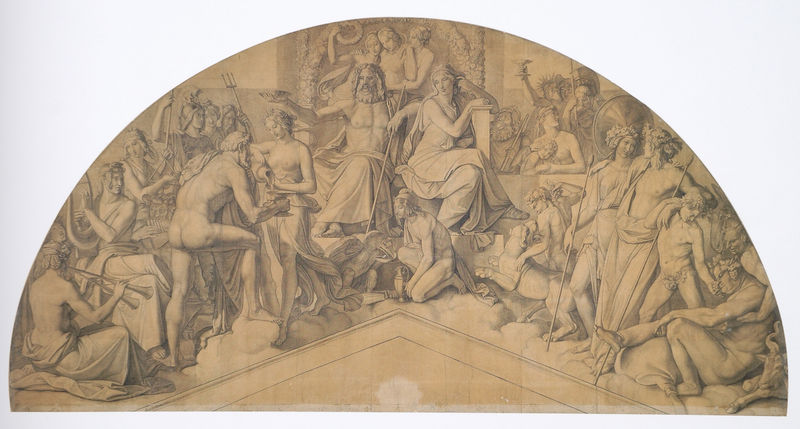
Titel: Die Aufnahme des Herakles in den Olymp
Künstler: Peter Cornelius
Standort: Berlin
Institution: Alte Nationalgalerie
Schlagwörter: adler, akt, gott, gruppe, haut, mann, nackt, vogel, wasser, wolken, akte, dreieck, frauen, gelb, menschen, mädchen, ocker, sitzen, blumen, braun, brust, frau, grau, kleid, männer, rücken, schwarz, skizze, weiss, zeichnung, hund, tier, tiere, wolke, beige, fest, leute, alt, bart, feier, gelage, wand, architektur, diener, dienerin, gesicht, mensch, schale, stehen, teller, vollbart, füllhorn, instrument, haare, kelch, decke, familie, kind, paar, personen, girlande, instrumente, musik, person, kreis, oval, rund, tondo, engel, kanne, krug, beine, relief, bein, hintern, papier, ecke, liegen, bogen, stab, studie, jungen, giebel, grafik, graphik, sepia, figuren, rundbogen, könig, lanze, thron, detail, musikinstrument, wandgemälde, wandmalerei, nackte, junge, oberkörper, foto, fotografie, photographie, bad, spiel, schild, gefäß, antike, knabe, bayern, religion, münchen, arsch, druck, radierung, stich, waffen, knien, waffe, bleistift, helm, entwurf, kranz, künste, lorbeer, lorbeerkranz, mythologie, mahl, rom, buchdruck, photo, halbkreis, halbrund, karton, fries, römer, flöte, karaffe, rau, ehepaar, gesims, stäbe, farbfoto, antik, griechen, götter, zeus, bacchus, olymp, griechisch, mythos, musen, eros, fabelwesen, griechenland, blumenkranz, venus, löwe, blumengirlande, kränze, speere, trompeten, göttervater, hera, juno, jupiter, harfe, lyra, merkur, amor, posaune, wandbild, kupferstich, tunika, herkules, athene, szenen, flöten, drache, diana, gabel, apollo, aulos, dionysos, hades, göttinnen, feston, tympanon, zeichnungen, vorzeichnung, winkel, graphit, giebeldreieck, lunette, trompete, senatoren, musikinstrumente, grafit, thronen, cornelius, nackheit, trinkgelage, aphrodite, weinkrug, bachus, neptun, hephaistos, dreizack, aufschenken, basehaud, dopeltrompete, doppeltrompete, dyonisos, grafig, halbtondo, menschf, poseidon, umkränzt, zeuss, orpheus, sauna, bachhus, #posaune, römert, könig4, leto, #halbrund, vierpaßscheibe